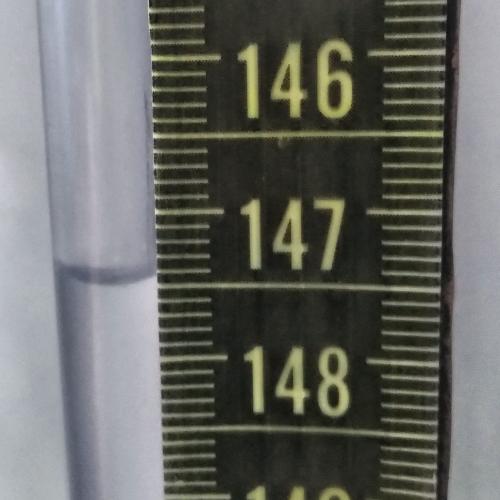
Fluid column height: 147.4 cm